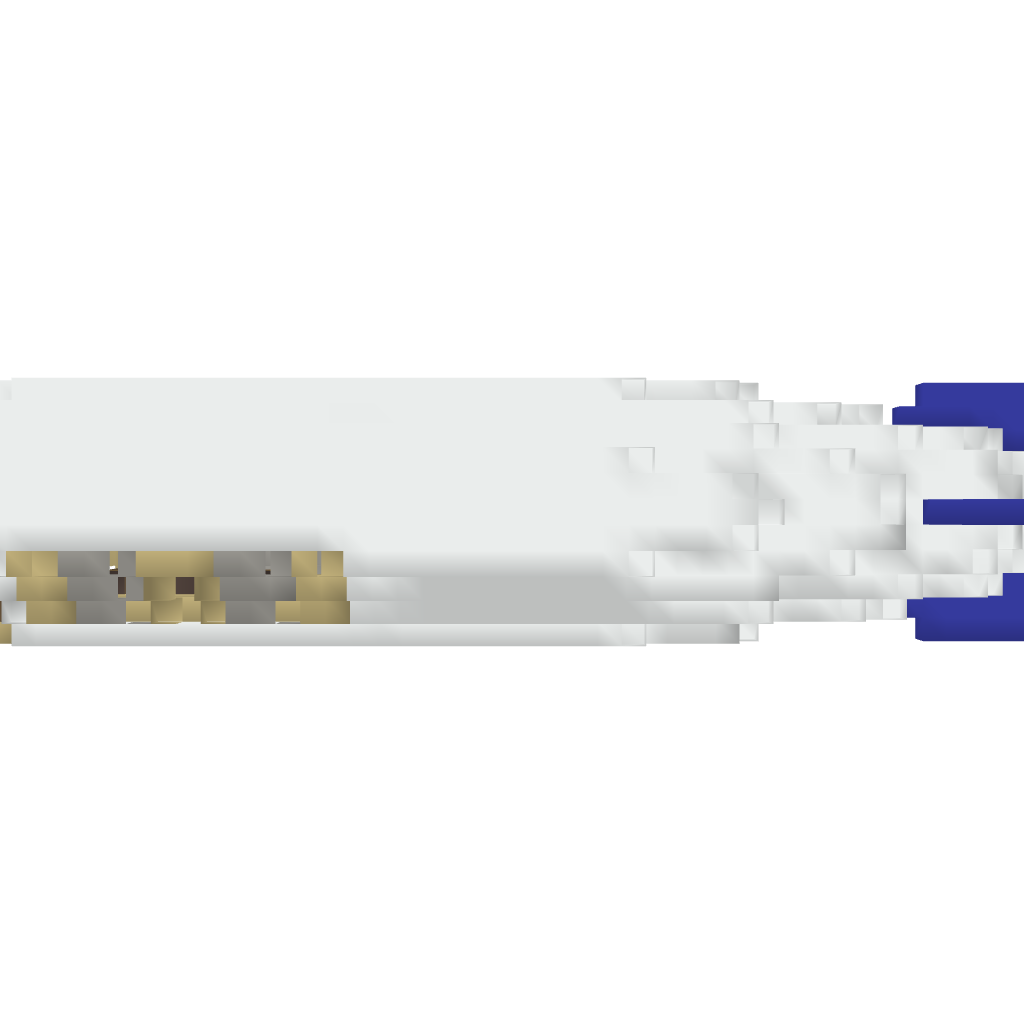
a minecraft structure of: Merchant Airship Majestic Pearl